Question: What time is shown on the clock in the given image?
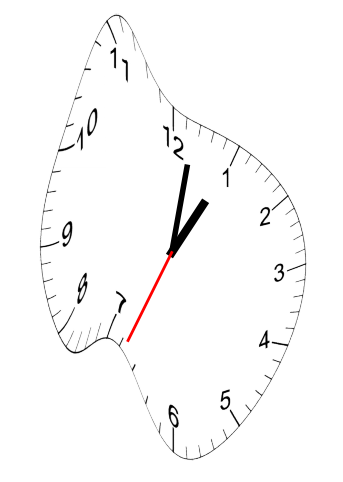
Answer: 01:01:34